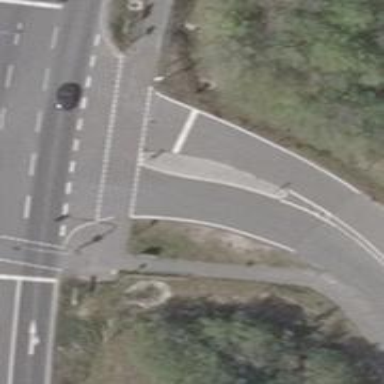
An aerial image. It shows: Road with "give way" sign.